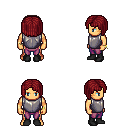
a pixel art fantasy rpg character, male body template, human, tanned skin, steel chest armor, magenta pants, brunette pageboy hairstyle, bracelets, black shoes, four views (front, back, left, right), 2x2 character sprite sheet, small pixel art, hard edges, no anti-aliasing